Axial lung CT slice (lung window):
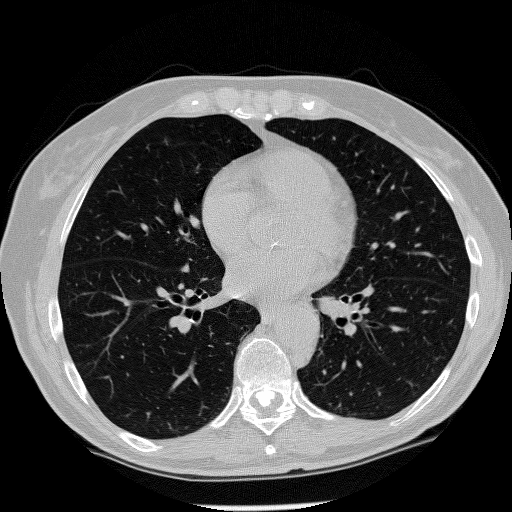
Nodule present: no